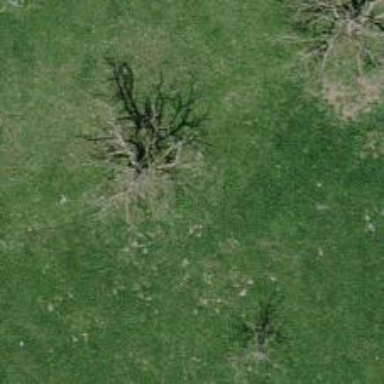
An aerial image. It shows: Agricultural area with broadleaved deciduous trees.